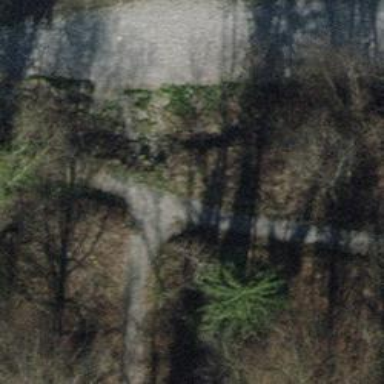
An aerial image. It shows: Footway with pebblestone surface.